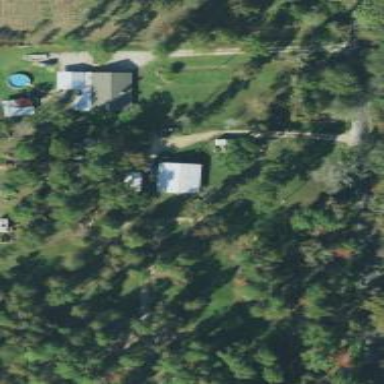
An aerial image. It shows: Driveway leading to service road.